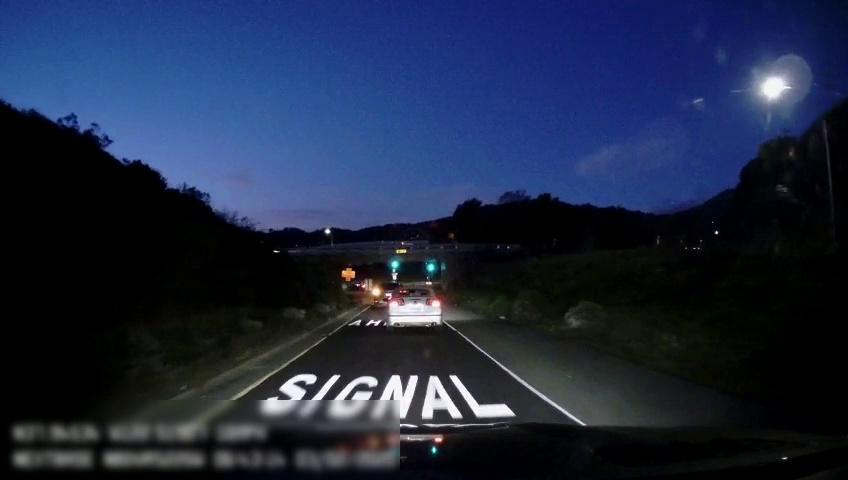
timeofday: Night
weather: Other
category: Drivable Space
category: Vehicles | Car
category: Vehicles | SUV
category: Lanes | Alternate Lane
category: Lanes | Alternate Lane